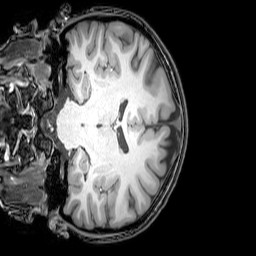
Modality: T1w
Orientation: coronal
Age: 24
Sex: female
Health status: healthy
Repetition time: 0.081 s
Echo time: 0.037 s